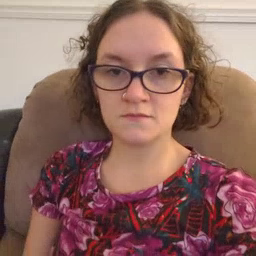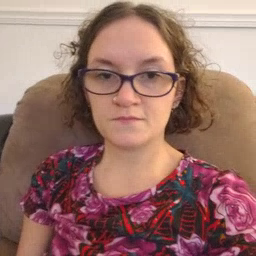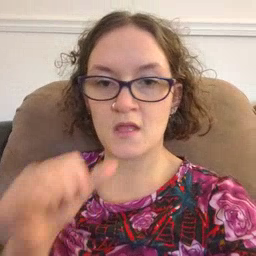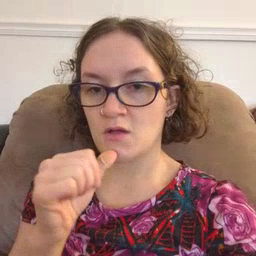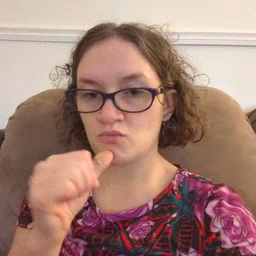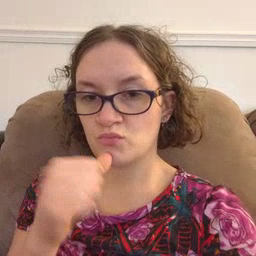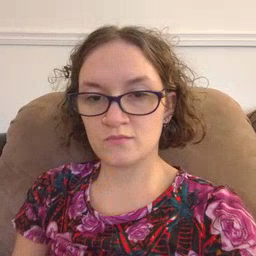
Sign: owie